Interaction volume radius: 5 \u00c5
Interaction volume height: 20 \u00c5
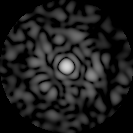
Disorder parameter: 0.8455